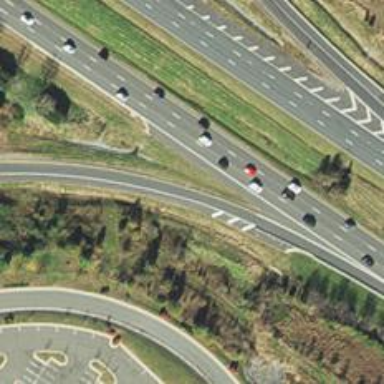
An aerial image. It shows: Asphalt motorway link.